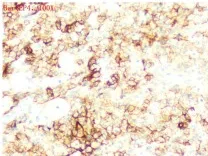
Surgery images and histopathological and immunohistochemical examinations. (E) Ber-EP4x100.
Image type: pathology (immunostaining)